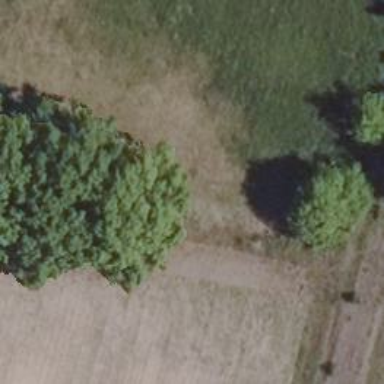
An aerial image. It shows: Row of trees in natural setting.